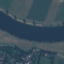
Land use / land cover: River